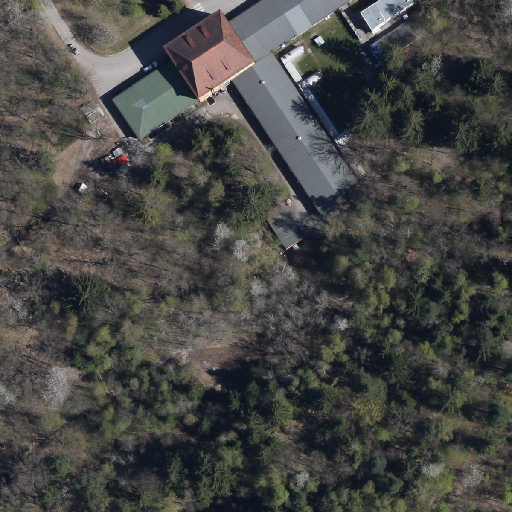
Referring expression: paved road